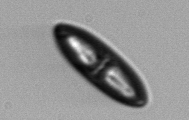
Label: Ephemera